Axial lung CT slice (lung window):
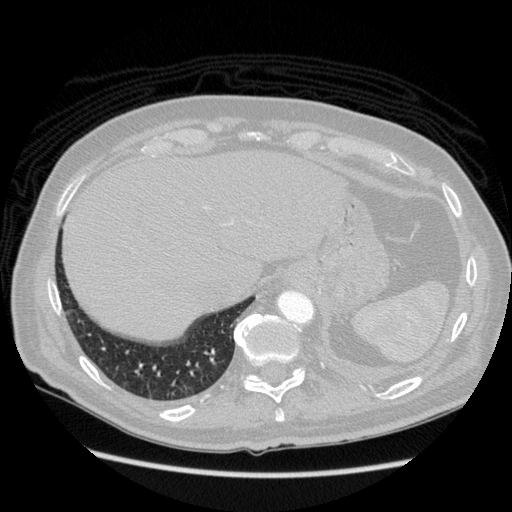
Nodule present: no